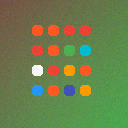
Screen state: on